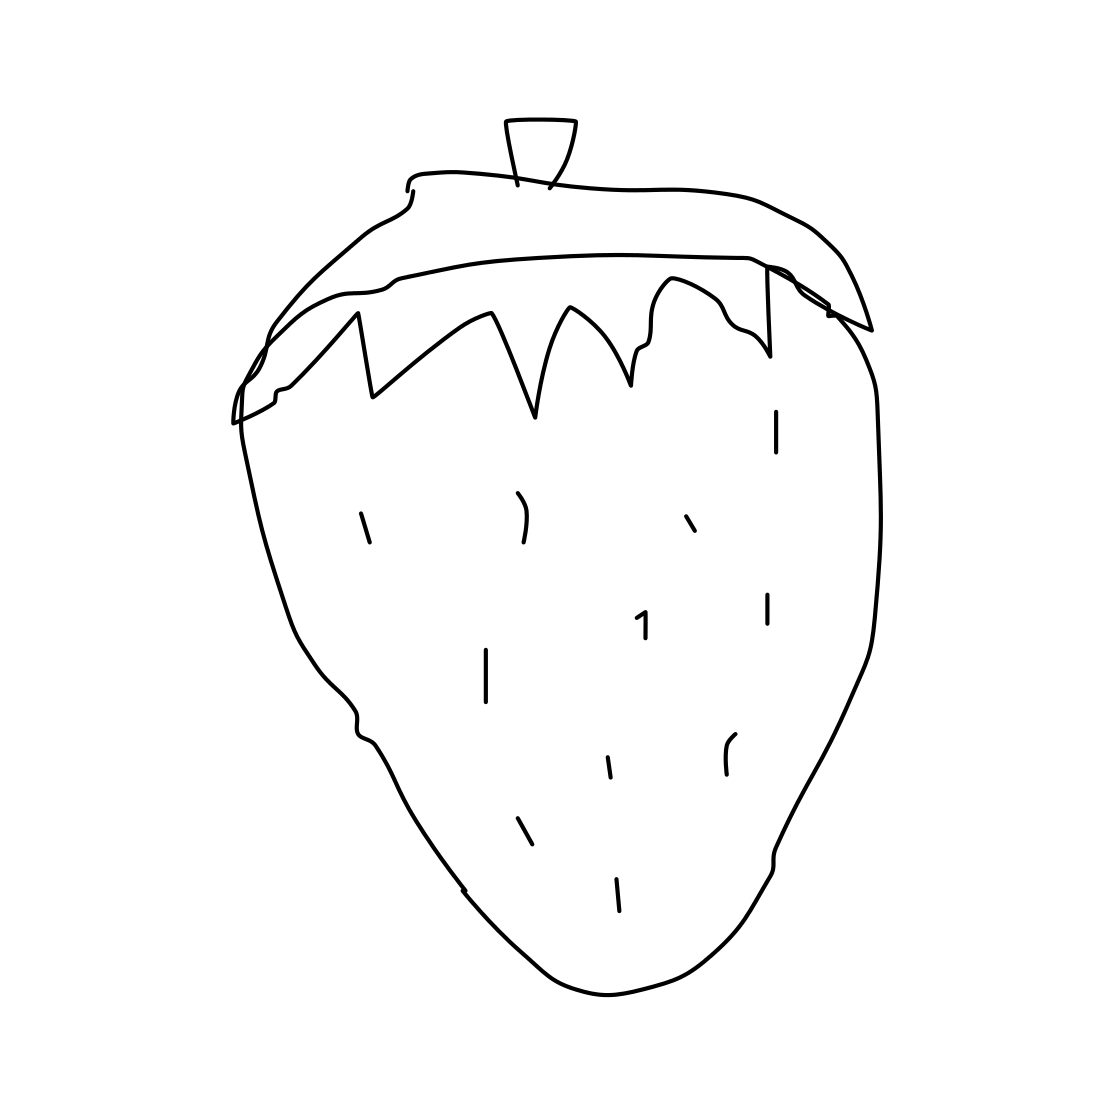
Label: strawberry